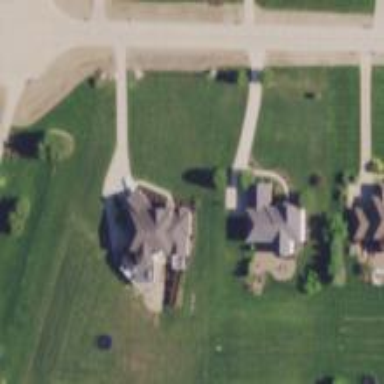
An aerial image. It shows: Driveway.